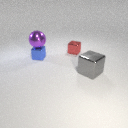
small red metal cube behind large gray metal cube